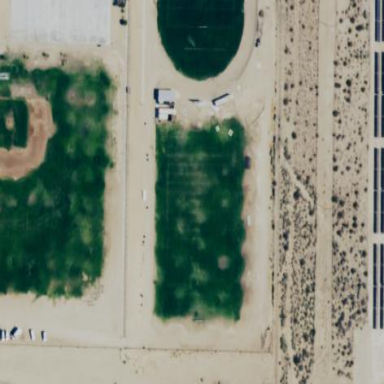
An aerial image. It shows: Multi-sport pitch with grass surface.